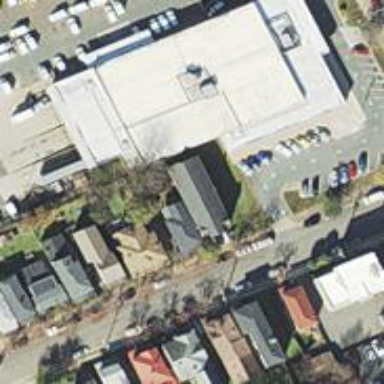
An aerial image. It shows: Building serving as post office.